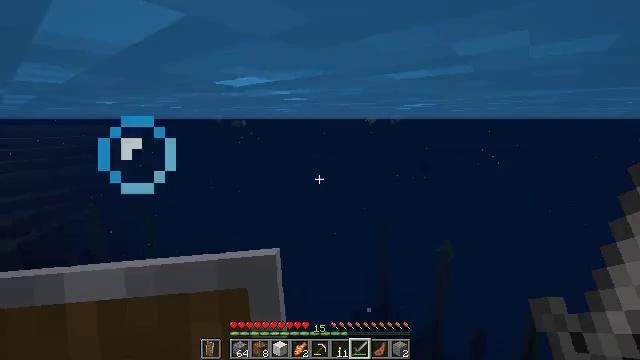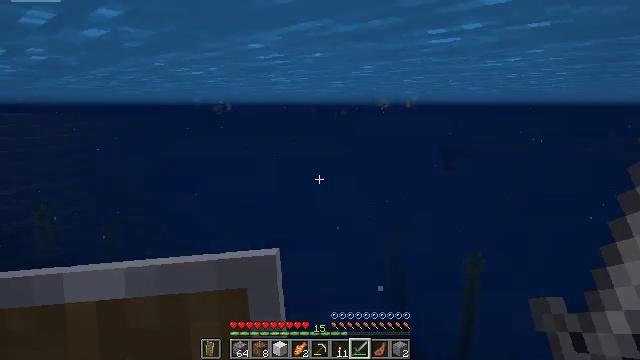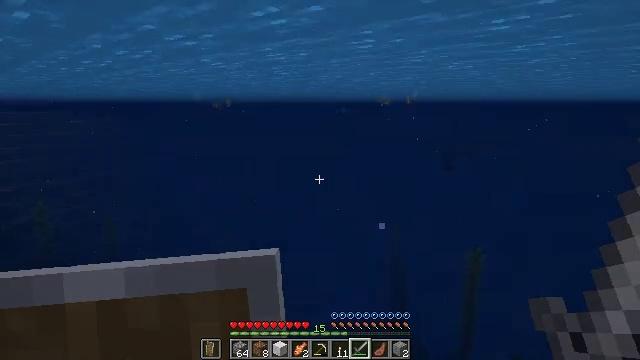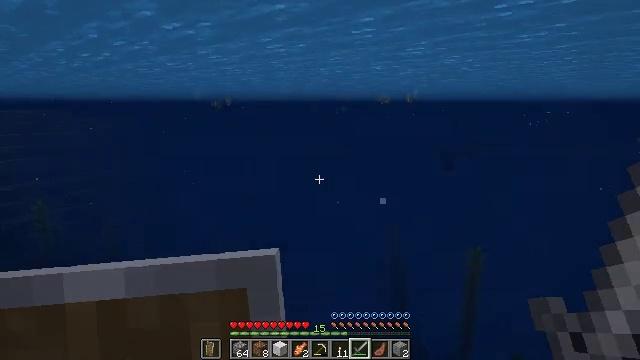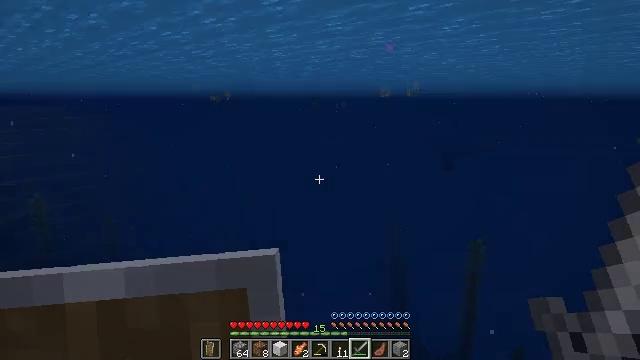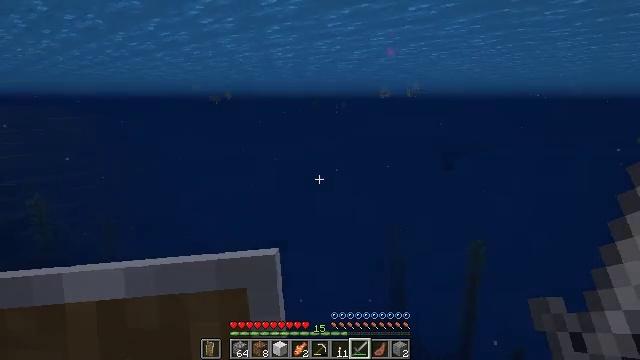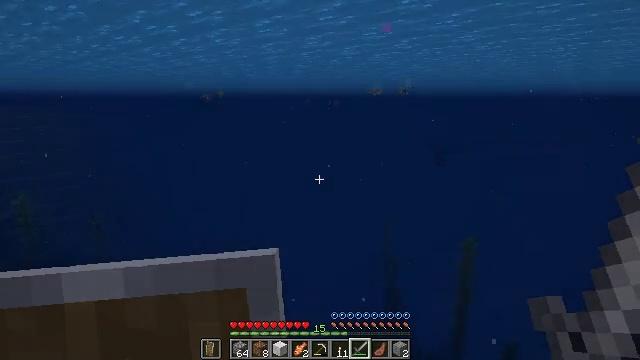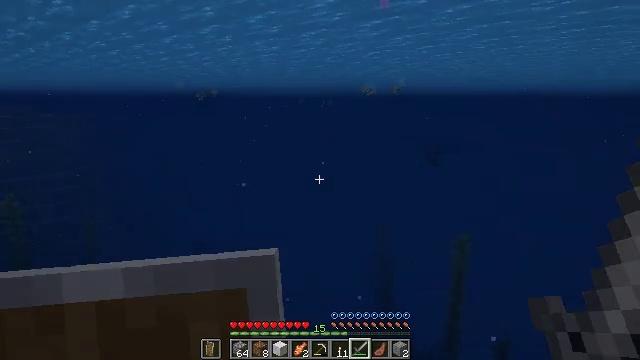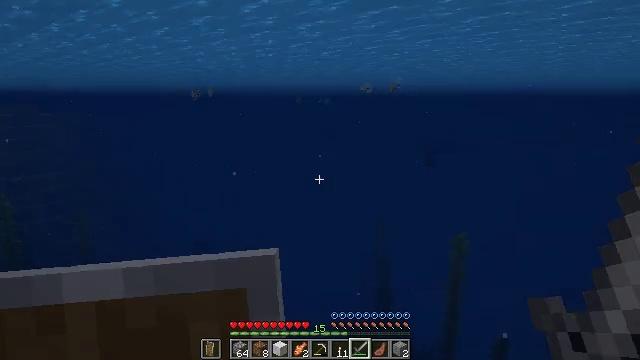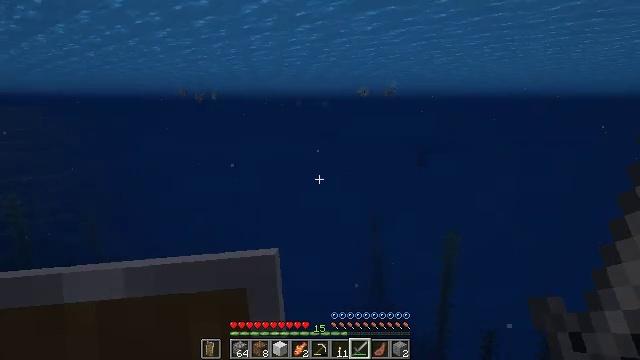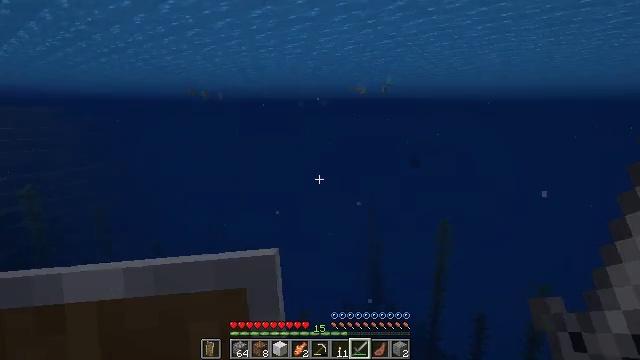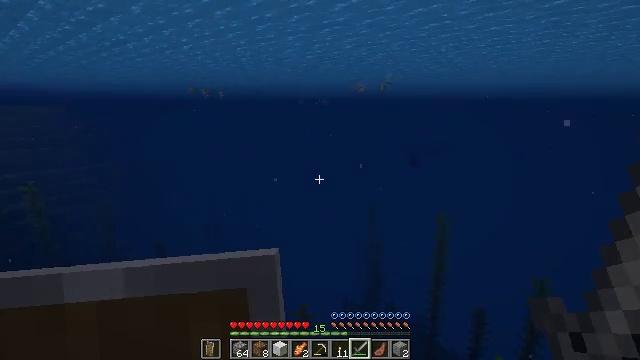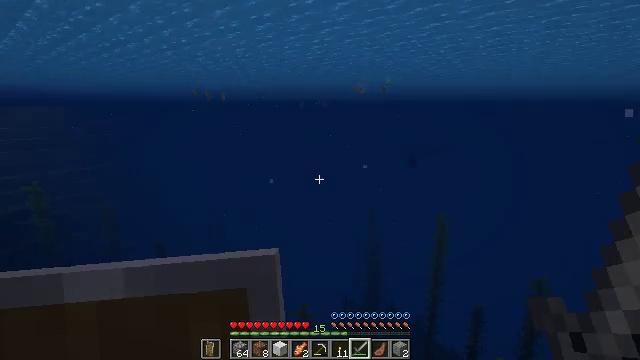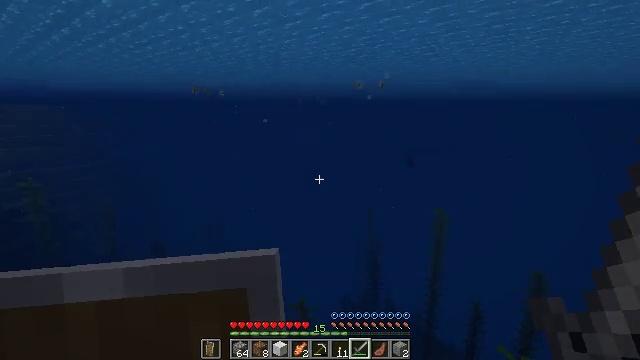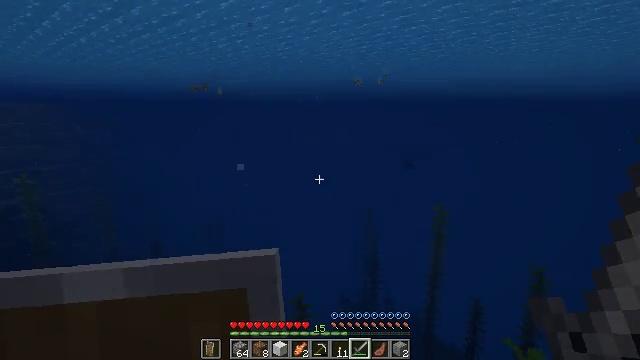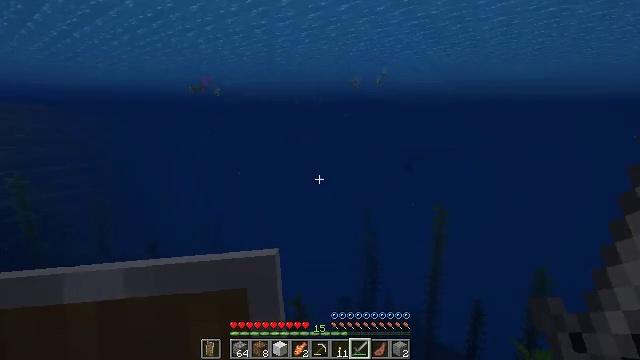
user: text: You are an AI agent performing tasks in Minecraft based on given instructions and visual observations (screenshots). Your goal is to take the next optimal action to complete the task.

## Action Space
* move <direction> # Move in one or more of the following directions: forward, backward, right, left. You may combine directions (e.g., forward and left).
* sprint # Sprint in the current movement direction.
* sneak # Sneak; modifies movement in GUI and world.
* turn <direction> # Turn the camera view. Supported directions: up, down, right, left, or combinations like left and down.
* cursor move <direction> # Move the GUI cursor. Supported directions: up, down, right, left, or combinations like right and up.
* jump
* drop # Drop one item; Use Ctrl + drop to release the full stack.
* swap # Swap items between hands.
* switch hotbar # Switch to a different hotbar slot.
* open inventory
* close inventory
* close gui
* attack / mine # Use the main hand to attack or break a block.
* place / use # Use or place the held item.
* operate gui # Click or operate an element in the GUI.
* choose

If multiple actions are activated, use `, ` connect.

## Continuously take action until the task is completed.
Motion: motion action
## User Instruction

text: Kill mobs in the water.
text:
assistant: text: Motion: move forward, sneak
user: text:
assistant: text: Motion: move forward, sneak
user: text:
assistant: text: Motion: move forward, sneak
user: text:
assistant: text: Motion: move forward
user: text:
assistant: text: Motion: move forward
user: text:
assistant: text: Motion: move forward, turn right
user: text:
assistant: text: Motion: move forward, turn right
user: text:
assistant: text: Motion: move forward, sprint
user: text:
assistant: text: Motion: move forward, sprint
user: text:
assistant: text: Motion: move forward, sprint
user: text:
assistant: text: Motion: move forward, sprint
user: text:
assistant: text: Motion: move forward
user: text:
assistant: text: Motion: move forward
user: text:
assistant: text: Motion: move forward
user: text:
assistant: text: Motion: move forward
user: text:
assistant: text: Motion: move forward, turn up
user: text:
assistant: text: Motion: move forward, turn up
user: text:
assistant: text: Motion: move forward, turn up
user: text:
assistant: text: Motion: move forward, turn up
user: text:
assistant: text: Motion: move forward, turn up
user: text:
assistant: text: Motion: move forward, turn up
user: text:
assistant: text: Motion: move forward, turn up
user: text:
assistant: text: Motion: move forward, turn up
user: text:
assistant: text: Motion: move forward
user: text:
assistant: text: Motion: move forward
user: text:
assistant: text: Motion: move forward
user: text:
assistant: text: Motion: move forward, turn up
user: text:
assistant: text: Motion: move forward, turn up
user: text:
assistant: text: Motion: move forward, turn up
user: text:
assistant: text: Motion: move forward